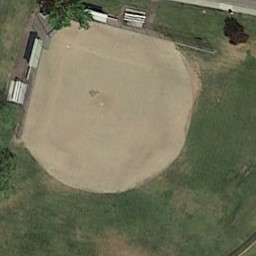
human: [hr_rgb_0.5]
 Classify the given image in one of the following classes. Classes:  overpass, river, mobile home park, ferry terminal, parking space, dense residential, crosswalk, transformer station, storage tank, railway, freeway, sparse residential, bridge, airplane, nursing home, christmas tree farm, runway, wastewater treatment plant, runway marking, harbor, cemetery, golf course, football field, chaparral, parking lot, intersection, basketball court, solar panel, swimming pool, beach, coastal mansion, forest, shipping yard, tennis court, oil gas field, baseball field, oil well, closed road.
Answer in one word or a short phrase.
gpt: baseball field